Field crop: maize
Growth stage: 1
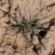
Species: lolium